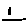
Label: line